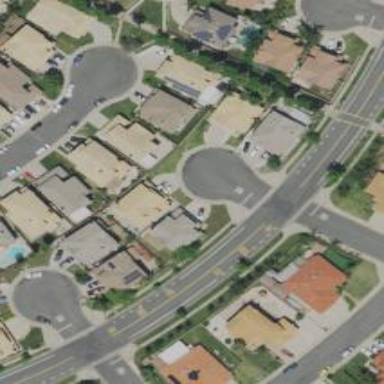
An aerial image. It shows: Turning circle on the road.